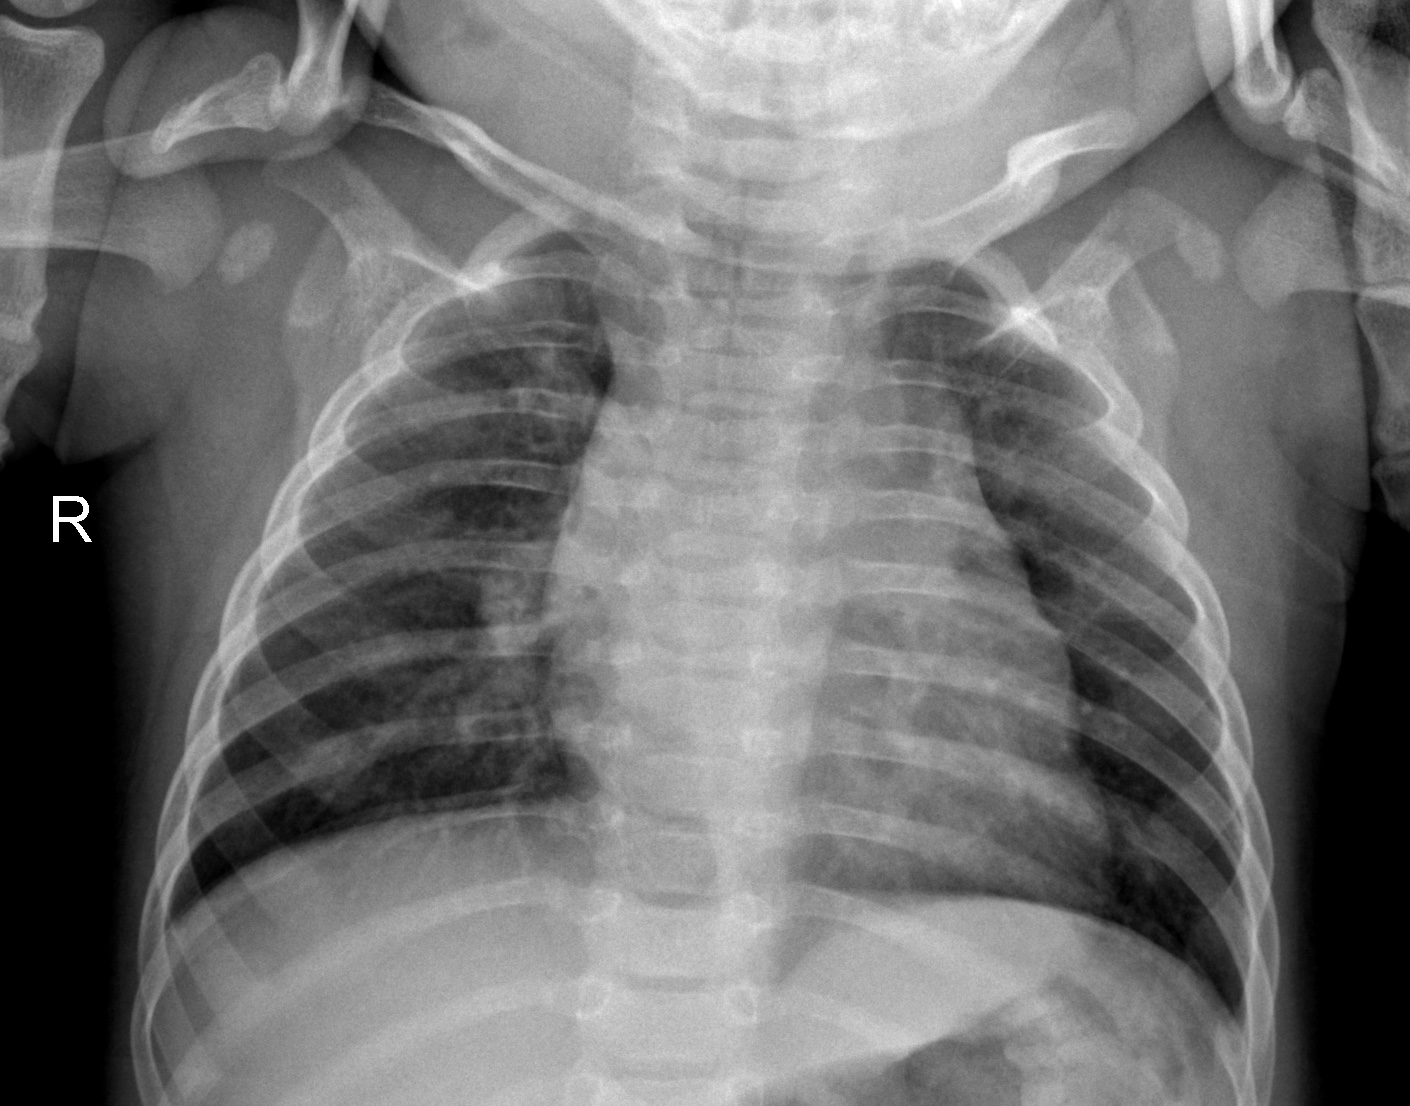
Diagnosis: NORMAL